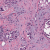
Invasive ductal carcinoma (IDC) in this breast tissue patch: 1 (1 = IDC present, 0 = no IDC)